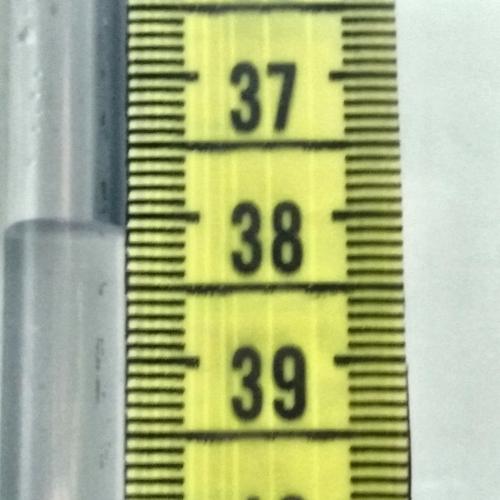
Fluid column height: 38.1 cm